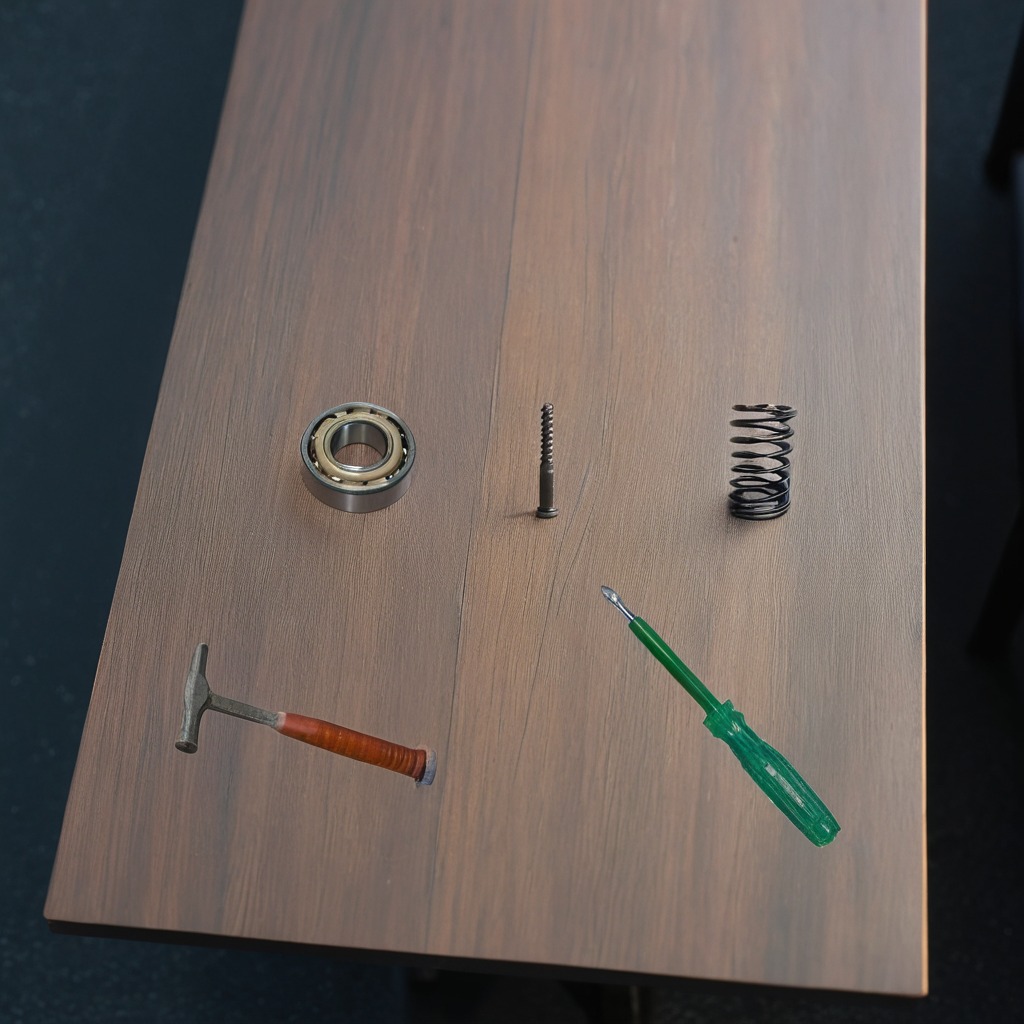
A ball bearing, a hammer, a machine screw, a coiled metal spring, and a screwdriver are lying on the old table.